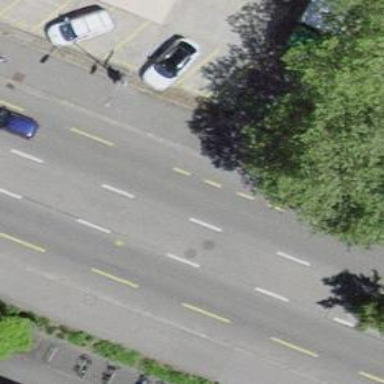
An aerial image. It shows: Primary road with asphalt surface. There are sidewalks on both sides and designated cycle lanes on each side.